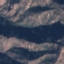
Label: HerbaceousVegetation